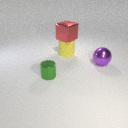
large yellow rubber cylinder to the right of small green metal cylinder